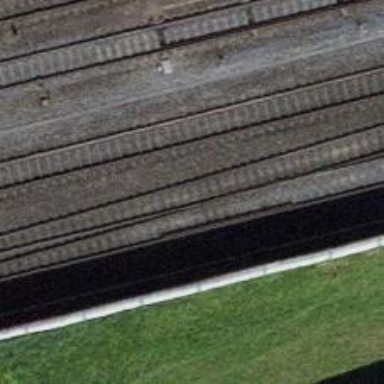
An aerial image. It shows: Single railway track with electrified contact line.